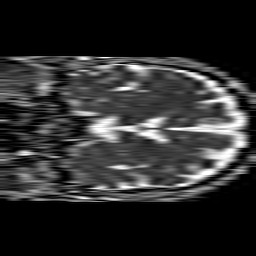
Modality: ADC
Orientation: coronal
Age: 81
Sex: male
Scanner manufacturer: philips
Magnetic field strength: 1.5 T
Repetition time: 4.6 s
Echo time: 0.08941 s